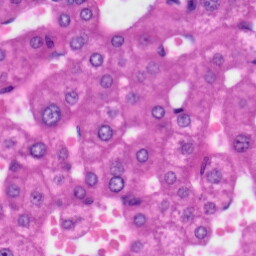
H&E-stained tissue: Liver